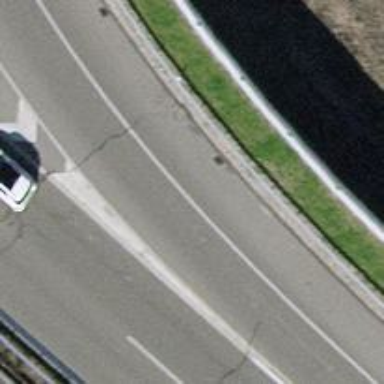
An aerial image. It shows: Asphalt motorway link.